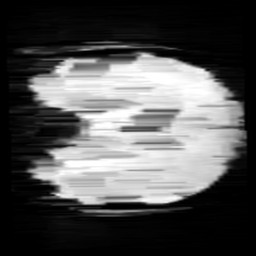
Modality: minIP
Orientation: coronal
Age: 11
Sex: female
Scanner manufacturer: siemens
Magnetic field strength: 3 T
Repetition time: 0.027 s
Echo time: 0.02 s